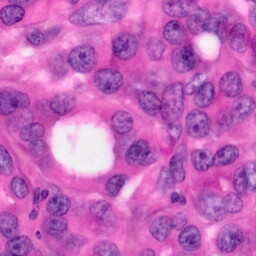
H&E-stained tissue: Pancreatic